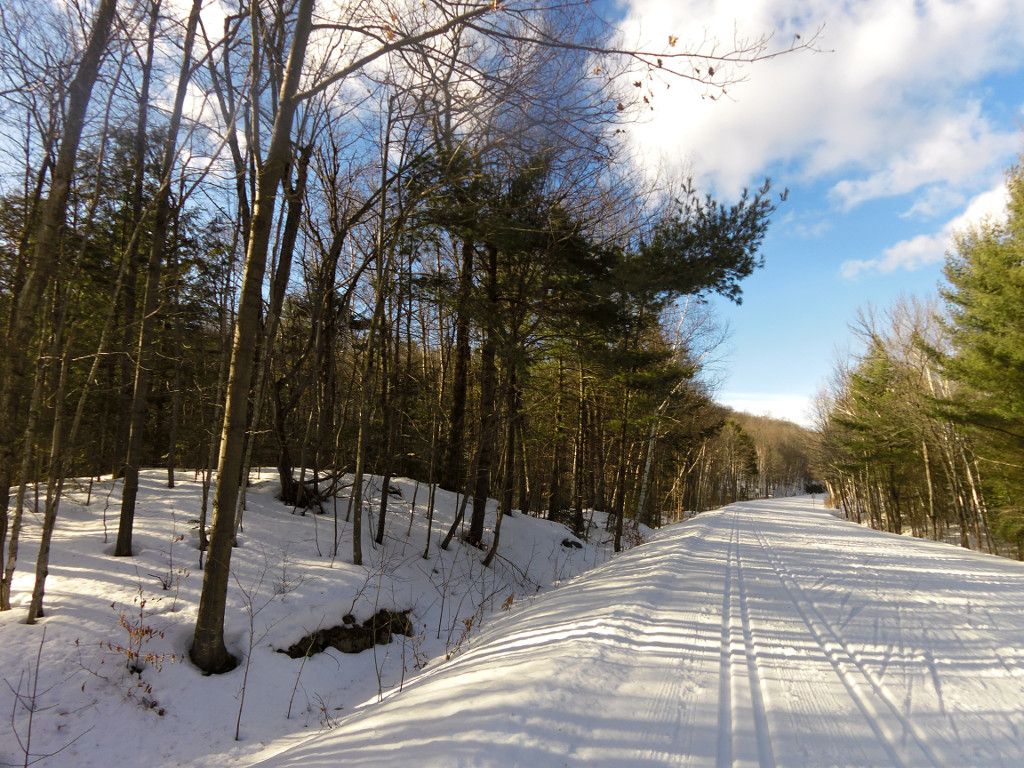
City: ottawa-gatineau